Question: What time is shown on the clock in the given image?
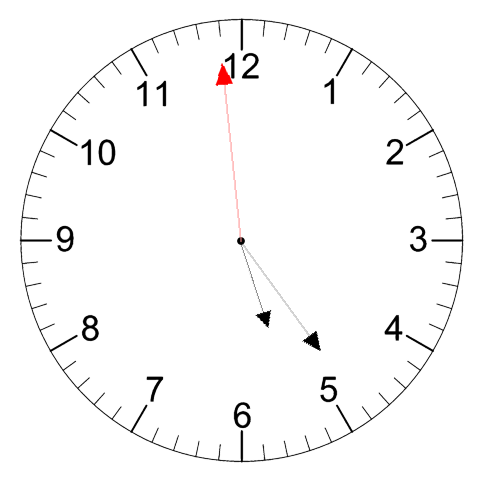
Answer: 05:23:59